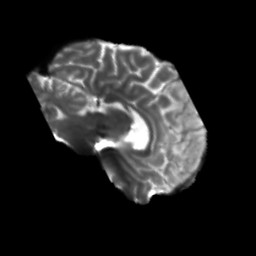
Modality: T2w
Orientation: sagittal
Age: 50
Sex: male
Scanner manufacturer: siemens
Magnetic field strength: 3 T
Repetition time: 5.25 s
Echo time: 0.08 s